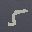
Label: 5